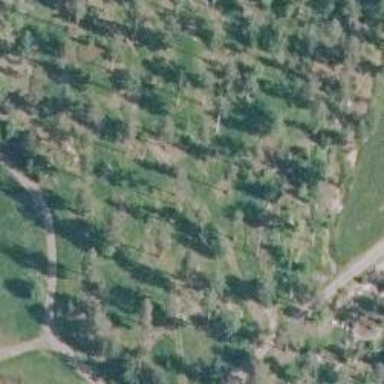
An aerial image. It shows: Disc golf tee.